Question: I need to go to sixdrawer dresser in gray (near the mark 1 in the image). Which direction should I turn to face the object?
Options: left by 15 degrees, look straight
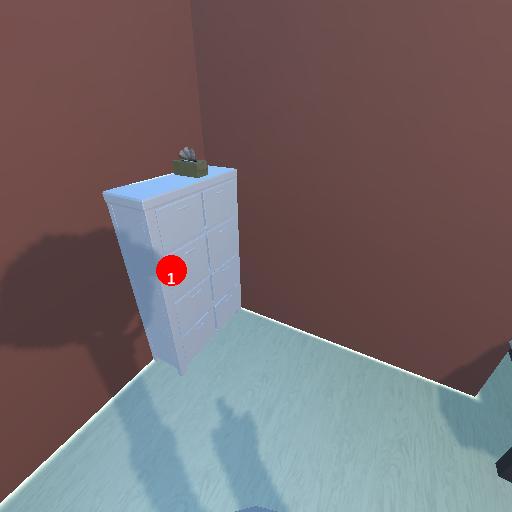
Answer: left by 15 degrees